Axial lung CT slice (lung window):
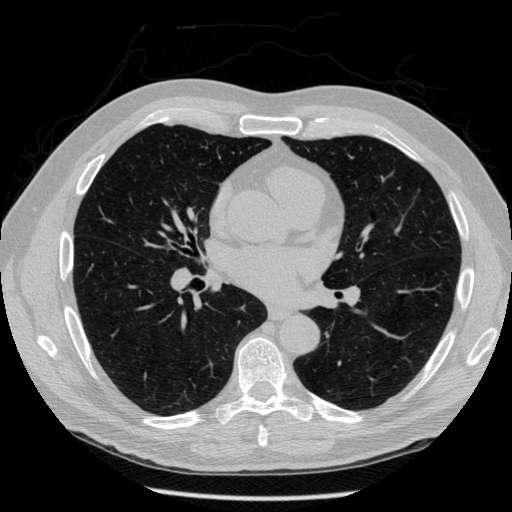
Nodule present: no